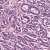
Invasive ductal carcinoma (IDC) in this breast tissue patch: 1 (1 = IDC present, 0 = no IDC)